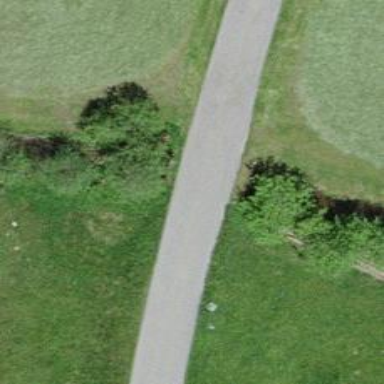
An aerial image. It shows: Service road that crosses over bridge.